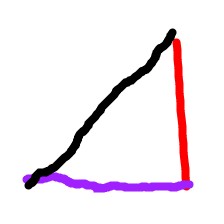
Shape: triangle